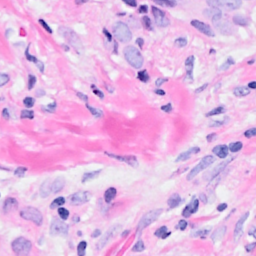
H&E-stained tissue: Breast